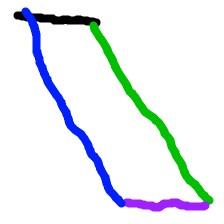
Shape: parallelogram